Question: I need to remove the black borders appears around the pictures in android screen.
My pcture are full blade but I always get a kind of black borders both in portrait or landscape orientation. I tried to change parameters but unsuccessfully.
this is my xml layout code
'''
<?xml version="1.0" encoding="utf-8"?>
<LinearLayout xmlns:android="http://schemas.android.com/apk/res/android"
android:layout_width="fill_parent"
android:layout_height="fill_parent" android:orientation="vertical">
<ImageView
android:src="@drawable/map"
android:id="@+id/fullmap"
android:layout_height="fill_parent" android:layout_width="fill_parent"> </ImageView>
</LinearLayout>
'''
Can someone help me to find the error? Pictures are bigger than the screen 480x320 - 800x480 - 1280x800

Thank you
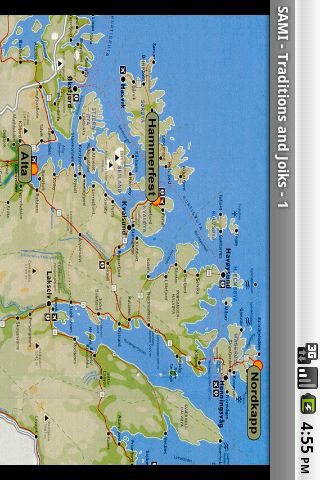
Answer: If by black border you mean the empty space around your picture left and right in landscape then you need to set <URL> in you imageView Tag.
The first one will stretch the image and not preserve aspect ratio
'''
android:scaleType="fitXY"
'''
this one will zoom in to the image till all the sides are filled and it preserves aspect ratio.
'''
android:scaleType="centerCrop"
'''